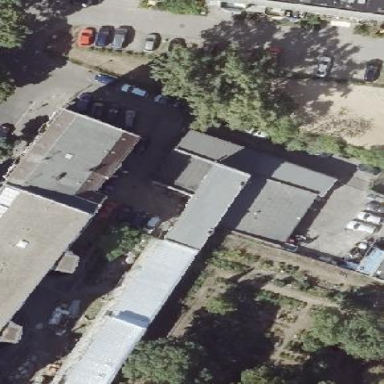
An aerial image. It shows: Commercial building housing car repair shop.